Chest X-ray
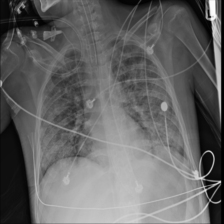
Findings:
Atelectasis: negative
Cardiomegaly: negative
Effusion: negative
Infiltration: negative
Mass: negative
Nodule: negative
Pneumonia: negative
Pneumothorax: negative
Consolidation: negative
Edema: negative
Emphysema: negative
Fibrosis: negative
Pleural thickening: negative
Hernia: negative